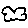
Label: cloud